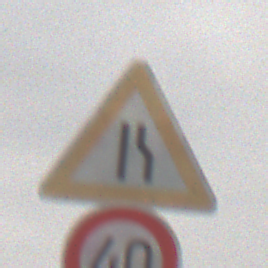
Verkehrszeichen: EinseitigVerengteFahrbahnRechts
Zusatzzeichen unten: Geschwindigkeit40
Umgebung: Outdoor, Nature
Tageszeit: MorningAfternoon
Wetter: Overcast
Licht: Natural
Jahreszeit: NotSpecified
Kontrast: LowContrast